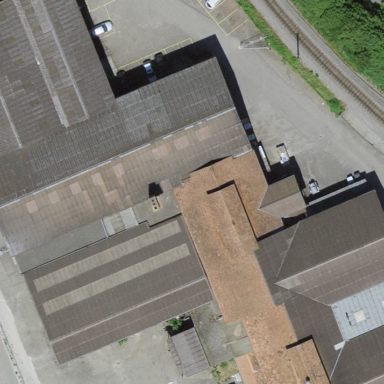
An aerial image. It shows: Service building.